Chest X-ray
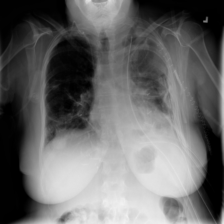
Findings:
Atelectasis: negative
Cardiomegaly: negative
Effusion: negative
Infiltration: negative
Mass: negative
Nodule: negative
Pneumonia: negative
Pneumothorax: negative
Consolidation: negative
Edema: negative
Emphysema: negative
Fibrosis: negative
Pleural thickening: negative
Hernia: negative